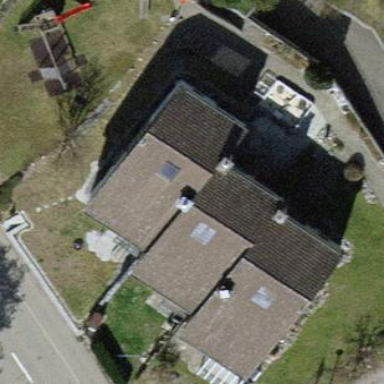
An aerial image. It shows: Terrace building with gabled roof.